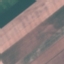
Land use / land cover: AnnualCrop